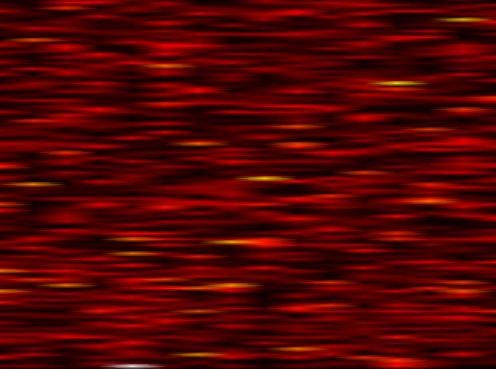
Label: FOFDM